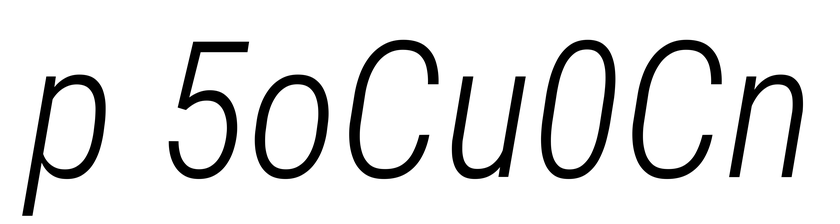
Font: Roboto-Italic_Condensed_Light_Italic